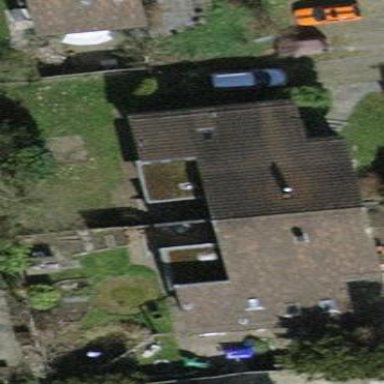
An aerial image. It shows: Building with tiled roof.